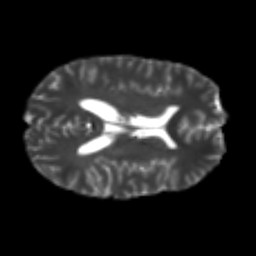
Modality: T2w
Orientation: axial
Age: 25
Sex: male
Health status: healthy
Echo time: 0.074 s